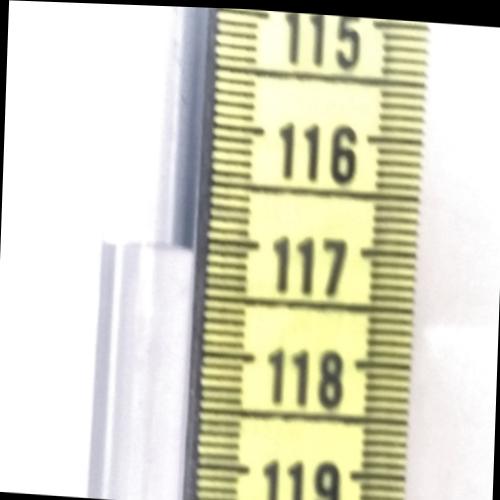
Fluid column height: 117.1 cm